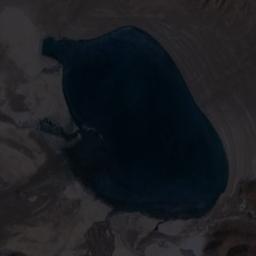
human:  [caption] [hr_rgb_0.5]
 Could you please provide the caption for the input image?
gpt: The lake in the picture is surrounded by green fields .

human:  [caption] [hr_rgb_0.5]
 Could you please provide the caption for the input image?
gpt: An almost elliptical blue lake surrounded by yellow-brown mountains .

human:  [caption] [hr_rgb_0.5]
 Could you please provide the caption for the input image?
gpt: The lake lies in a wasteland and the water is deep green .

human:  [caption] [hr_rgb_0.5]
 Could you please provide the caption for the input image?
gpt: The ground is uneven around the lake .

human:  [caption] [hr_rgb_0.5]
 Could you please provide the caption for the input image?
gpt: There are brown bare land around the lake .